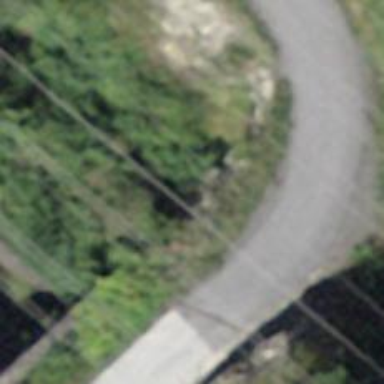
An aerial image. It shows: Culvert tunnel.